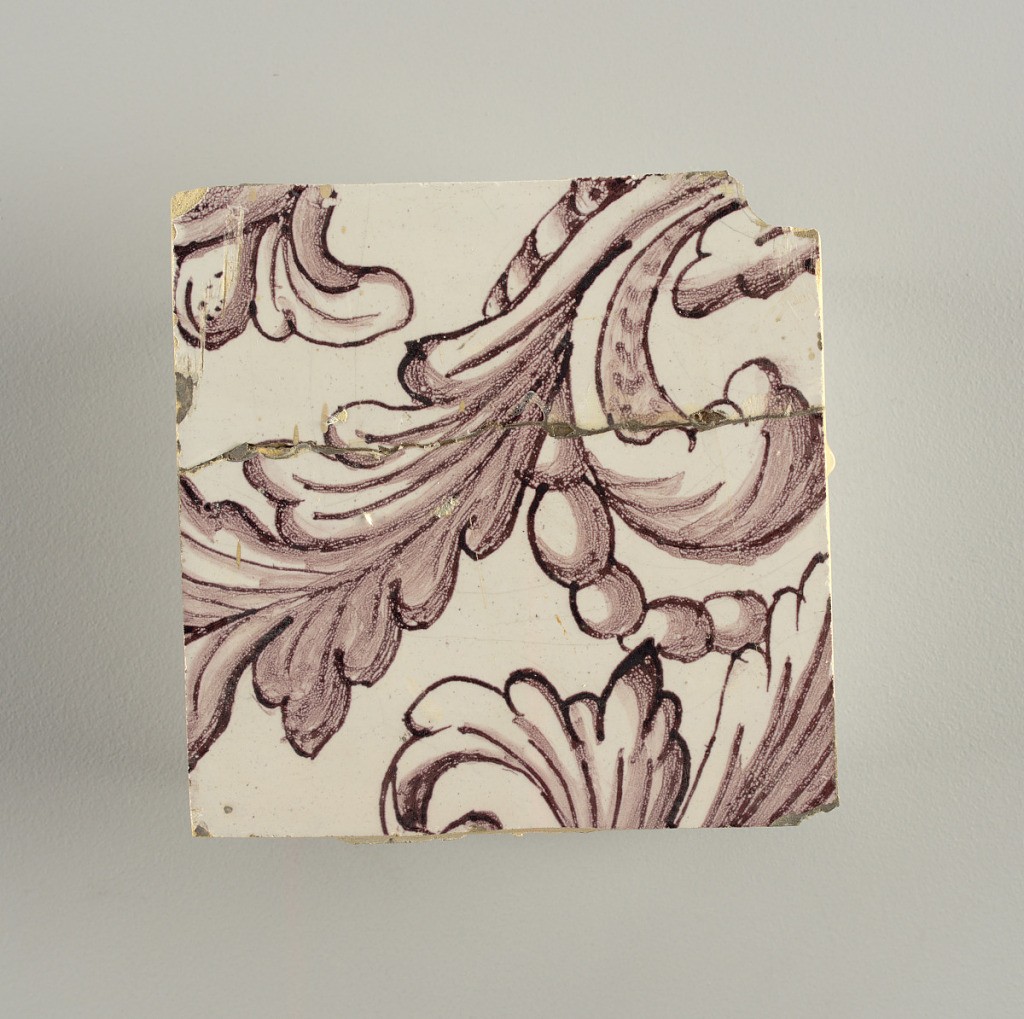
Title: Wall facing
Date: ca. 1725
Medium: Tin-glazed earthenware, underglaze
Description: Horizontal rectangle.  Thirty-seven tiles wide and twenty-one high with opening for door or window nineteen and one-half tiles high and twelve wide.  To left and right of opening, centered canopy above. Left, woman representing Hope, right, a sculputure urn.  Centered above opening, a mascaron.  Arabesque design of foliage.